Question:
In the neo4j quick queries pane, there are "relationship types" and "property keys" which make sense in the context of the Neo4j query syntax.
In SPARQL, is there a way to distinguish between triples that are relationship and triples that are properties?
I suppose some example data could be like the following:
'''
<actor12> <http://some.ontology.com/#ActedIn> <movie45> #relationship
<movie45> <http://some.ontology.com/#title> "Gone with the Wind" #property key/val
'''
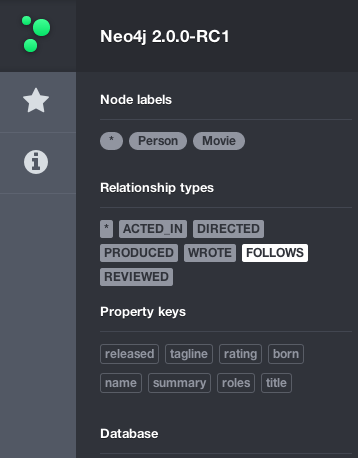
Answer: <URL> data.
<URL> property, then you could infer that it is a data referencing property.
<URL> class.
Hope I helped!